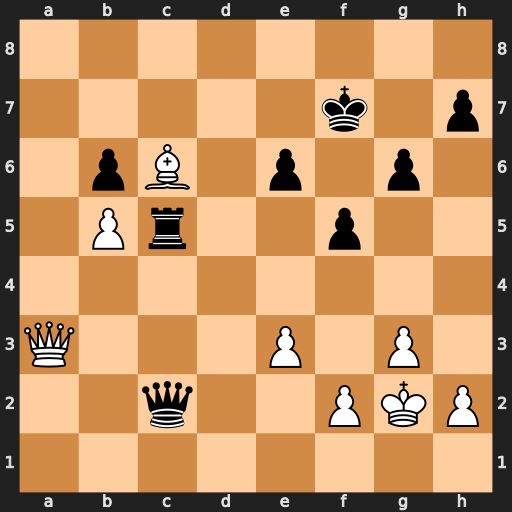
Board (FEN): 8/5k1p/1pB1p1p1/1Pr2p2/8/Q3P1P1/2q2PKP/8
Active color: w
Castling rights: -
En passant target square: -
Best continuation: Qa7+ Kf6 Qxb6